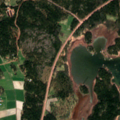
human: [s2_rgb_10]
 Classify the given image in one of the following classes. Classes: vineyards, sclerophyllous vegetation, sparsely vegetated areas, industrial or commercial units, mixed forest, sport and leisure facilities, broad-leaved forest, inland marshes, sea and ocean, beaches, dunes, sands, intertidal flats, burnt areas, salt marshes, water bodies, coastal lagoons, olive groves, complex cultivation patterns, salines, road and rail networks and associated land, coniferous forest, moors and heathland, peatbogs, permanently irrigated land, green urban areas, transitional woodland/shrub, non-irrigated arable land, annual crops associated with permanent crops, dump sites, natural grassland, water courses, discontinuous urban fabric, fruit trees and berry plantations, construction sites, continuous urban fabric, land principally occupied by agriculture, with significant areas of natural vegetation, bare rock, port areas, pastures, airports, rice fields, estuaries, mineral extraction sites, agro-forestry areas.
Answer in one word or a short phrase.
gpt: land principally occupied by agriculture, with significant areas of natural vegetation, coniferous forest, mixed forest, sea and ocean